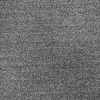
Atmospheric dust classification: dusty